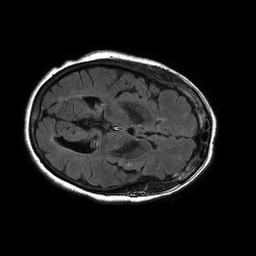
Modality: FLAIR
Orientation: axial
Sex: female
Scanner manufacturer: philips
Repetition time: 11 s
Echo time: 0.125 s